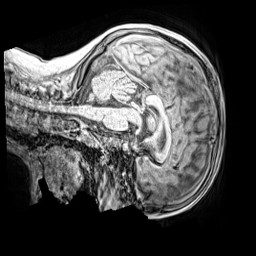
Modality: MP2RAGE
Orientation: sagittal
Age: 10
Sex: female
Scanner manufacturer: siemens
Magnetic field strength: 3 T
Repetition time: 4 s
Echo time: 0.00299 s